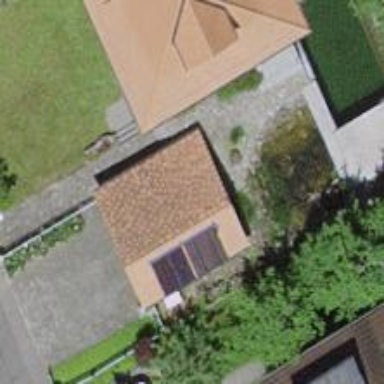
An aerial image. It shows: Garage.